Aerial crown-view tile of a tropical tree (Barro Colorado Island, Panama), acquired 20241112:
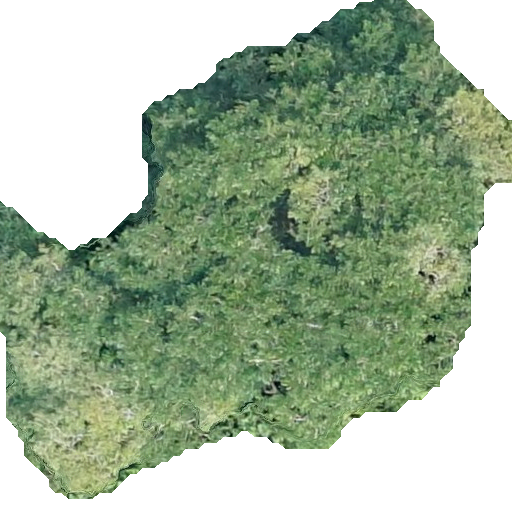
Species: Simarouba amara
GBIF accepted scientific name: Simarouba amara
Crown area: 261.832 m²